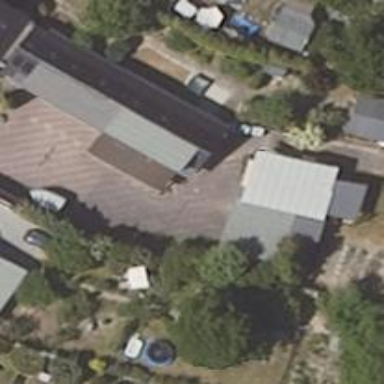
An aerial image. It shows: Shed.